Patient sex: M
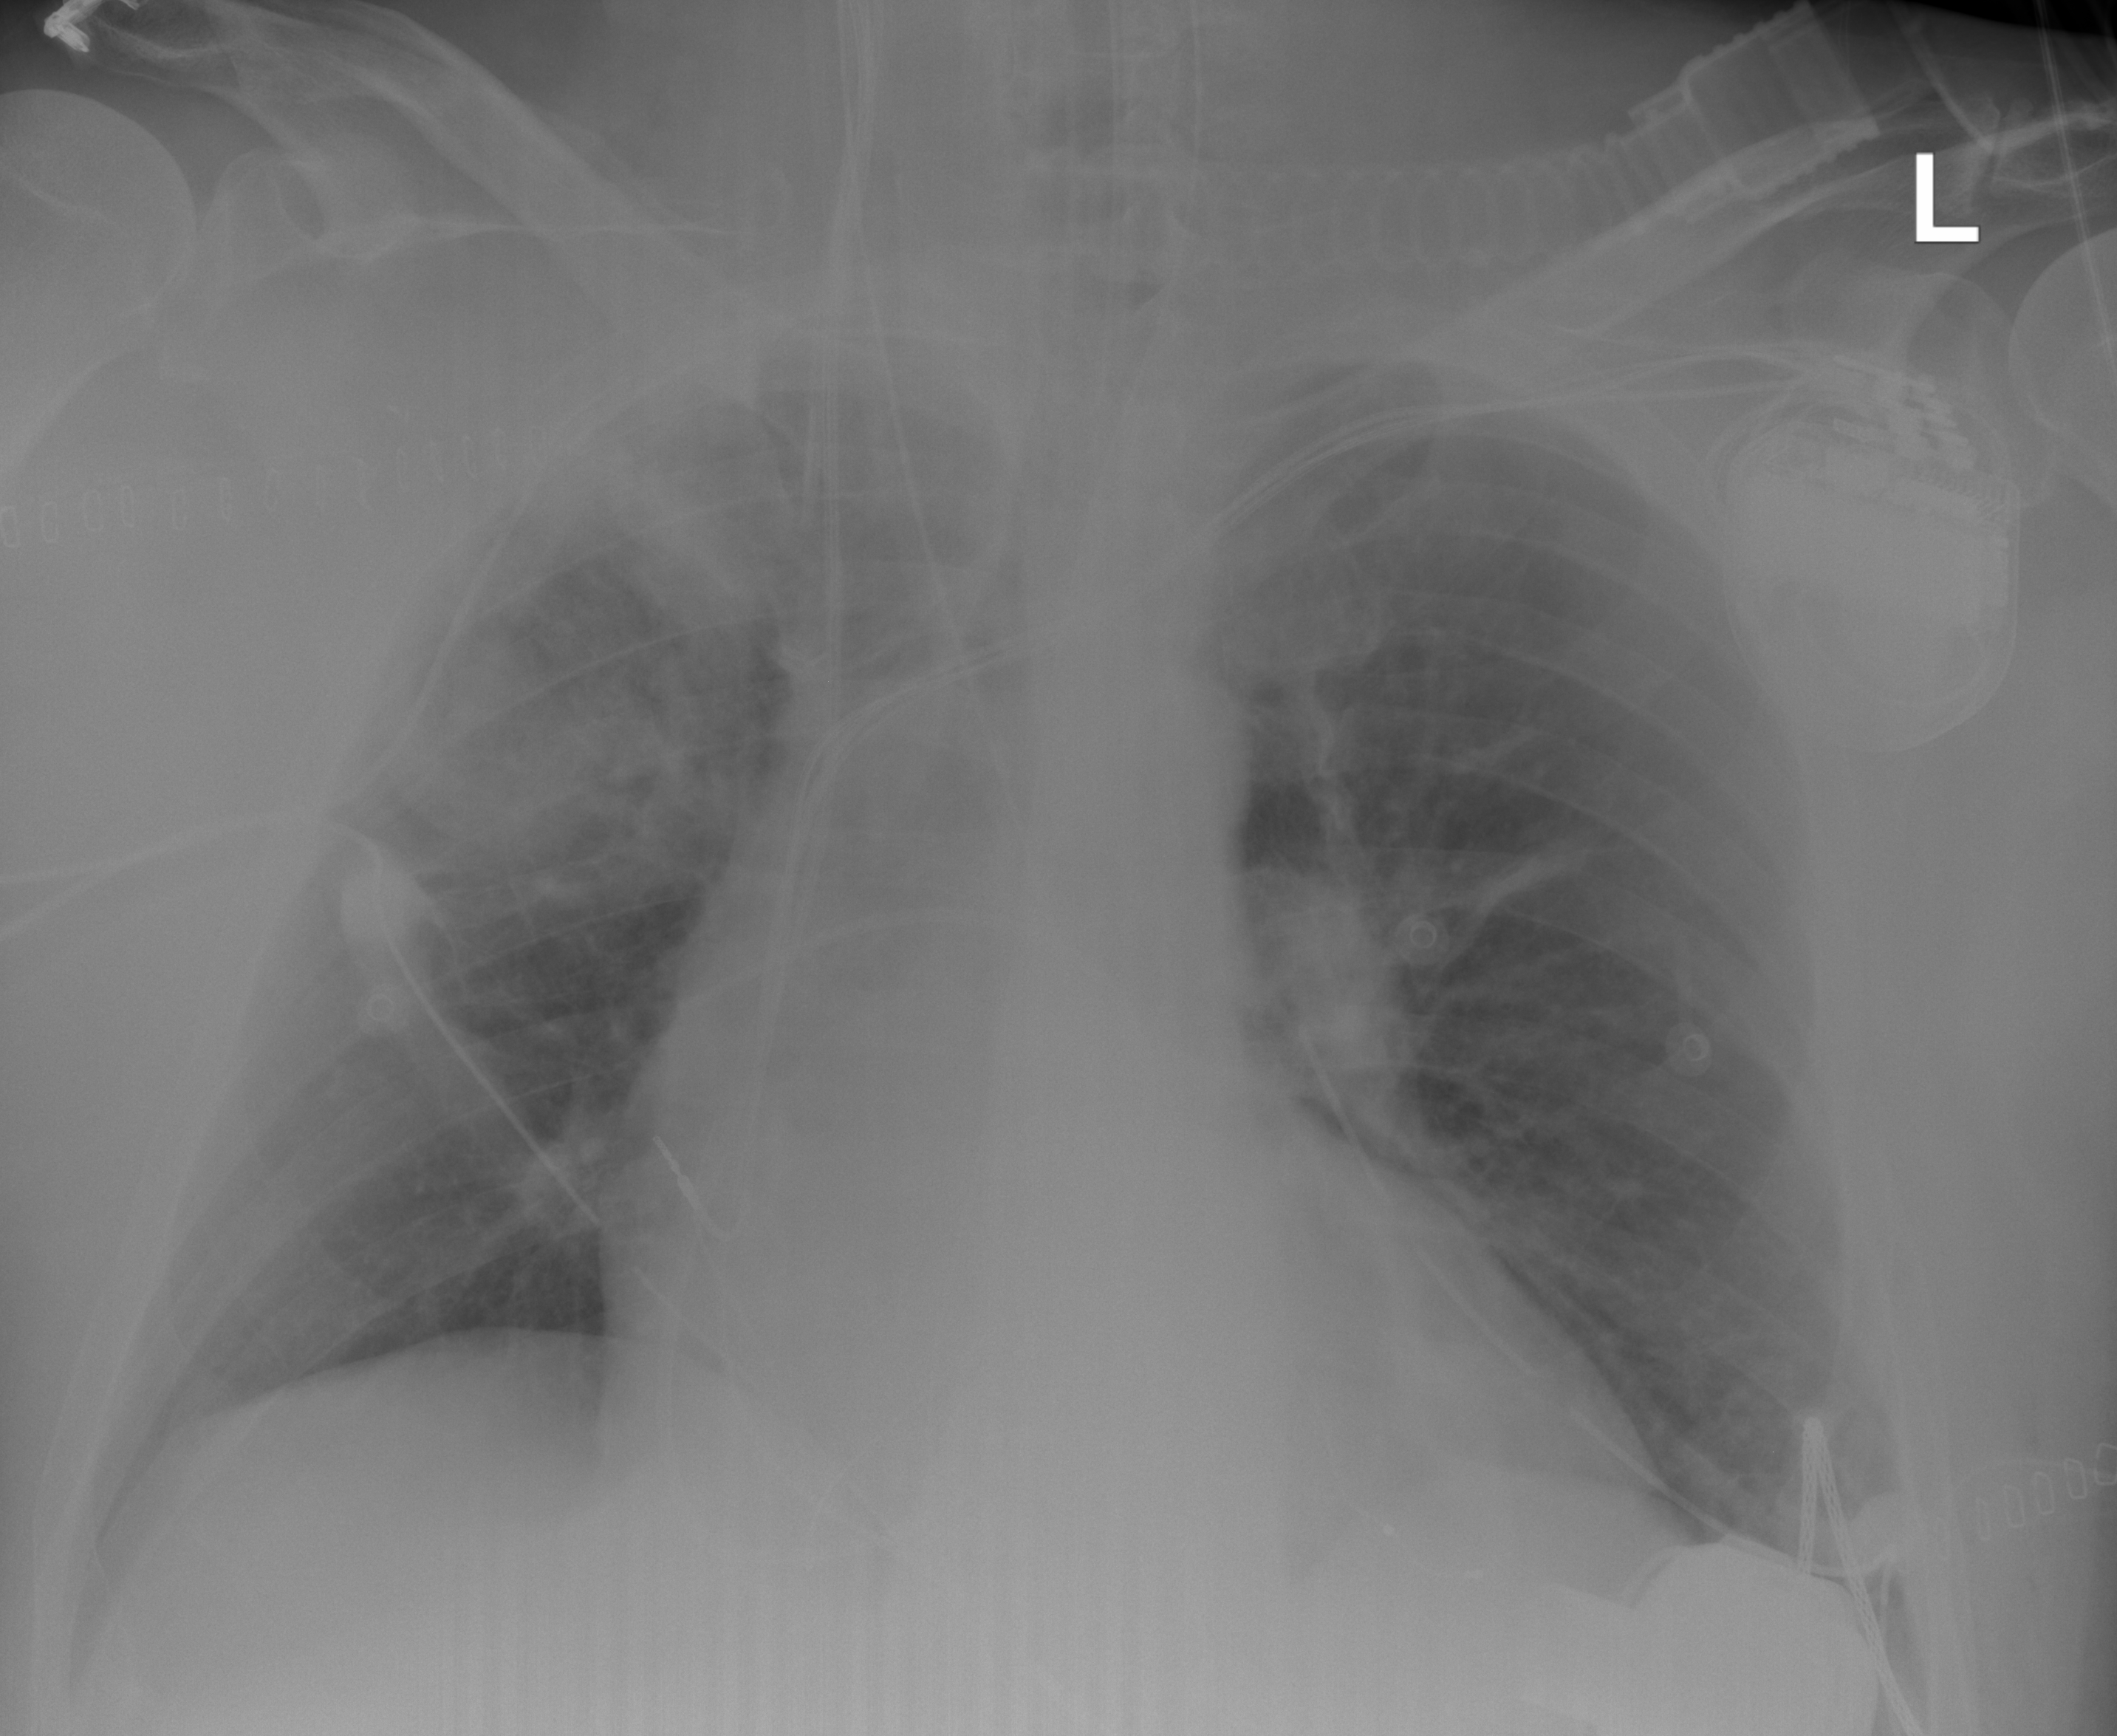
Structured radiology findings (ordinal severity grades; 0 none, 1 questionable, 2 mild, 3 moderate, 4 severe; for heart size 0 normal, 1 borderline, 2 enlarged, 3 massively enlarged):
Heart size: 2
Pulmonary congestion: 0
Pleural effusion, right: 0
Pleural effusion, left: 0
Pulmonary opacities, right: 0
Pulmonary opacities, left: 0
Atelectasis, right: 2
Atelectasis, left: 2